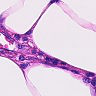
Metastatic tissue present: no